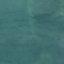
Label: SeaLake